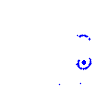
Particle: kaon